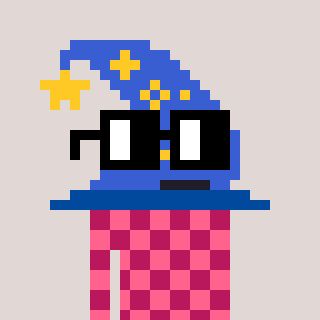
a pixel art character with square black glasses, a wizard hat-shaped head and a darkpink-colored body on a warm background